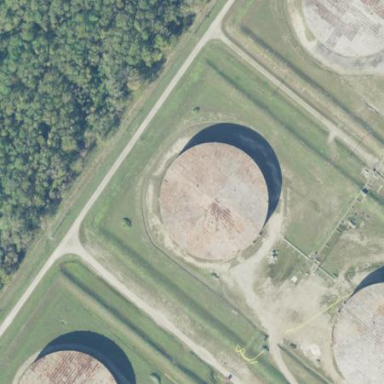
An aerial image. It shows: Storage tank created as man-made structure.